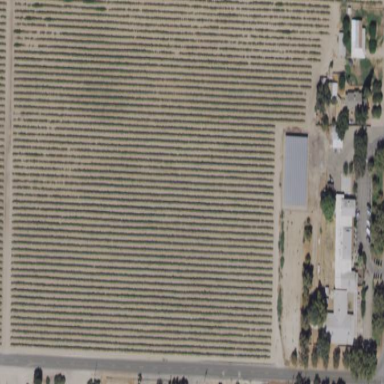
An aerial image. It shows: Vineyard.